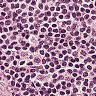
Metastatic tissue present: no